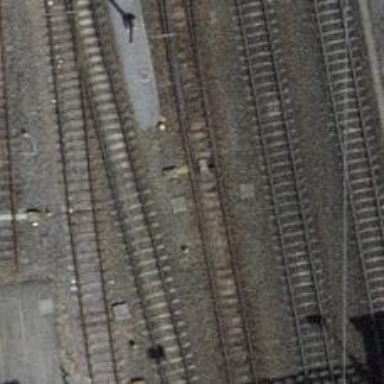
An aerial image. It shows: Railway switch.